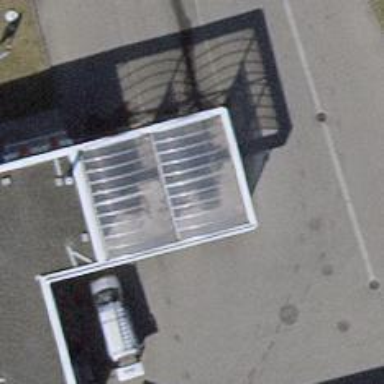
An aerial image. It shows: Car wash facility located under roof.